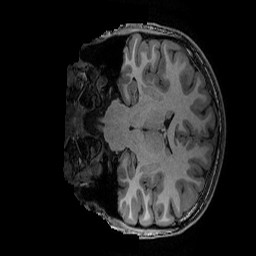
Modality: T1w
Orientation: coronal
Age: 16
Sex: female
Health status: ill
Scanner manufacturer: ge
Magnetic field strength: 3 T
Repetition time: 0.007664 s
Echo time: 0.00342 s